Field crop: tomato
Growth stage: 1
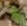
Species: solanum